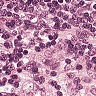
Metastatic tissue present: no